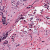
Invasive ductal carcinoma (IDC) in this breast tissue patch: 1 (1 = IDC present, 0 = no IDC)